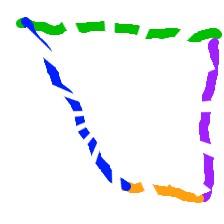
Shape: trapezoid